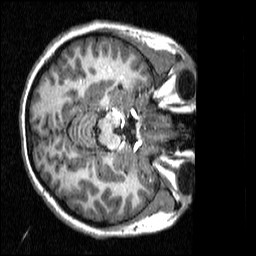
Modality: T1w
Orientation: axial